Current action and preconditions to check: trajectory_clear

Your task: For each precondition in the list above, predict whether it will hold at this action.

Consider the current scene as observed from the mobile robot's camera, and analyze the predicted future states of all dynamic agents (e.g., people, animals, vehicles, or any moving entities) within the NEXT SECOND.

IMPORTANT: Only answer "very likely" if you are absolutely certain—based on strong, clear evidence—that a dynamic agent will violate the precondition in the predicted future state. Do NOT answer "very likely" for unlikely, ambiguous, or low-probability risks.

Ask yourself for each precondition: Is there a high probability, with clear and convincing evidence, that the predicted future states of any dynamic agent will interfere with the predicted future state of the currently executing action within the NEXT SECOND, causing that precondition to fail?

Assess the risk level based on these predictions. Use "likely" or "very likely" if motions create a clear risk of interference.

Use "neutral" or "improbable" if agents are nearby but their predicted paths are clearly diverging or non-conflicting.

Failure Risk Categories: "very improbable", "improbable", "neutral", "likely", "very likely"

Answer Format: Output ONLY the probability_of_failure value from these categories: "very improbable", "improbable", "neutral", "likely", "very likely"

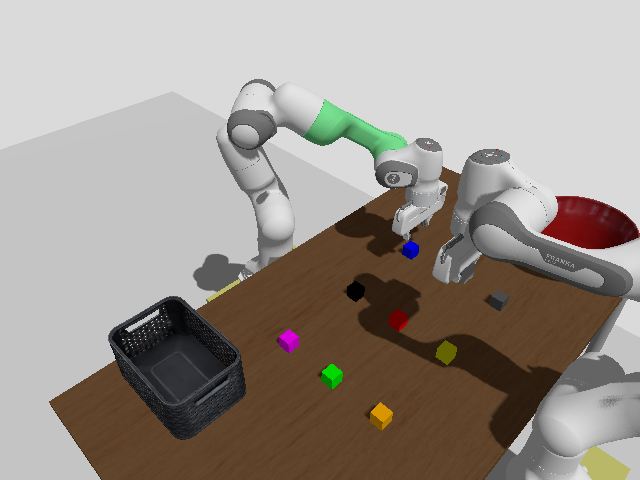

Answer: very improbable